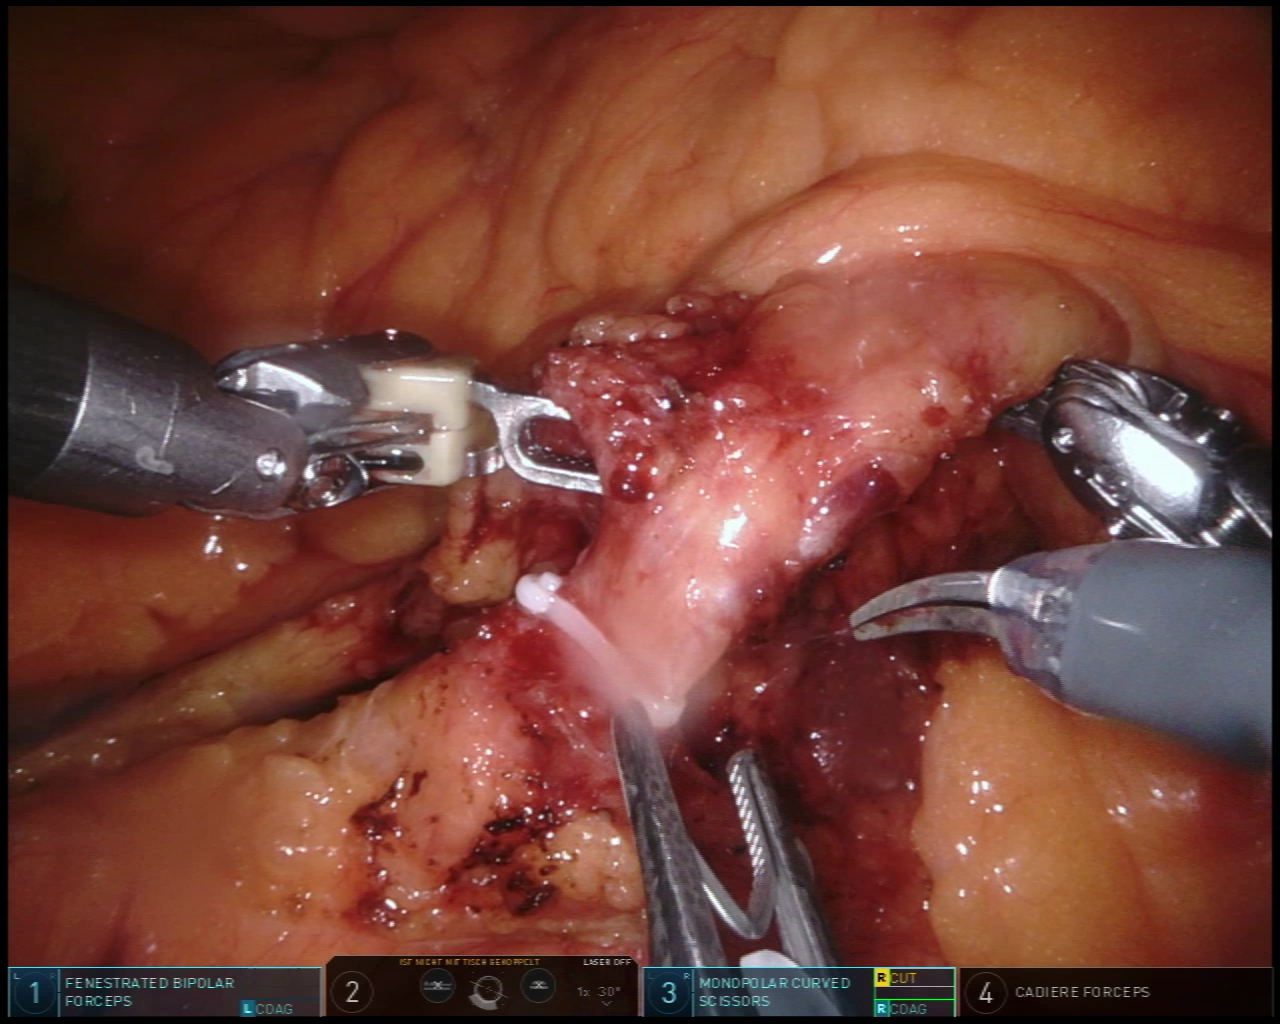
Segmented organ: inferior_mesenteric_artery
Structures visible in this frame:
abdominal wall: no
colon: no
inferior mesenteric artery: yes
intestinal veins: no
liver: no
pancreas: no
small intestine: no
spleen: no
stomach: no
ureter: no
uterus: no
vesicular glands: no